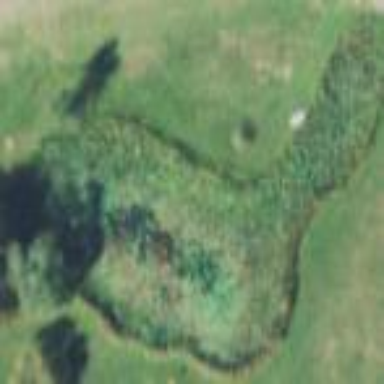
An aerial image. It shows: Water hazard on golf course. The hazard is natural water feature.